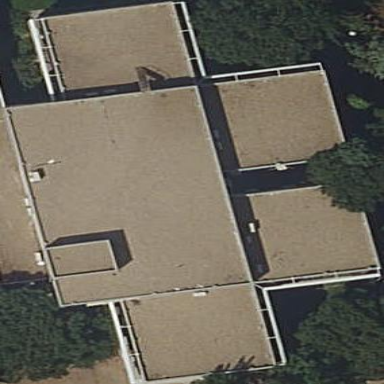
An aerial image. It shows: University building with gabled concrete roof.